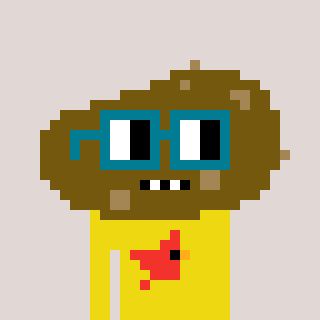
a pixel art character with square dark green glasses, a potato-shaped head and a yellow-colored body on a warm background